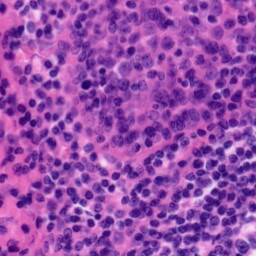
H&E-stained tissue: Tonsil